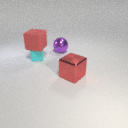
large purple metal sphere behind small cyan rubber cube